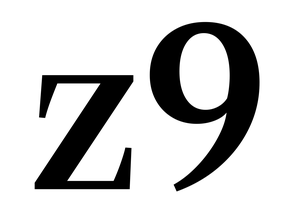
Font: LibreCaslonText_Medium